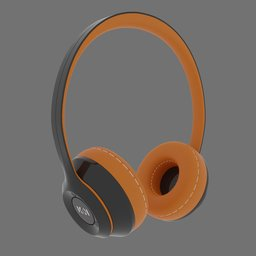
Label: electronics